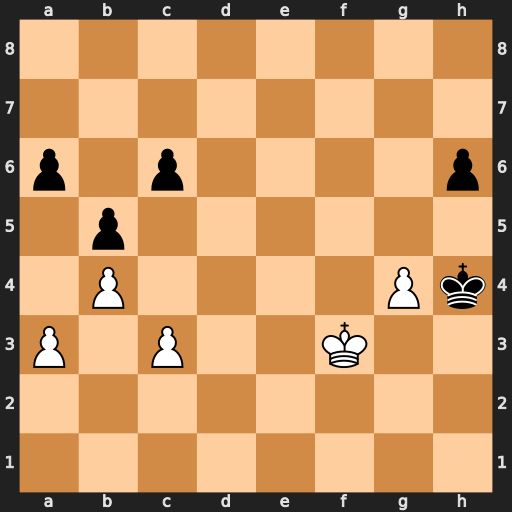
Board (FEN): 8/8/p1p4p/1p6/1P4Pk/P1P2K2/8/8
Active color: w
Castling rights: -
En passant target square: -
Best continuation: Kf4 Kh3 g5 hxg5+ Kxg5